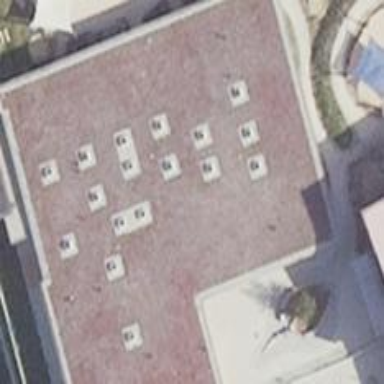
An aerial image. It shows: Kindergarten building.